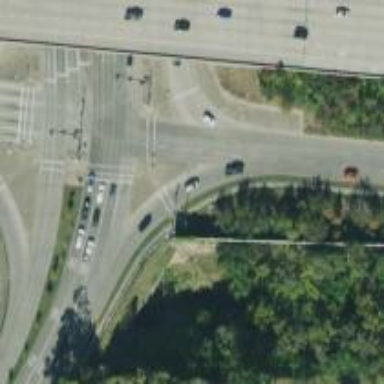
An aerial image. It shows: Frontage road connected to primary link highway.